Question: I'm trying to calculate remaining time (ex: 10 years, 2 months and 10 days from today(2014/03/02) in JS using this function:
'''
var d2 = new Date(2024, 3, 12);
var d1 = new Date();
var d0 = new Date(1970, 0, 1);
var diff = new Date(d2.getTime() - (d1.getTime() + d0.getTime() ) );
var years = diff.getFullYear();
var months = diff.getMonth();
var days = diff.getDay();
alert("remaining time = " + years + " years, " + months + " months, " + days + " days.");
'''
But instead of get the 10 years difference, I got 1980 years difference (though the days difference I understand that are produced buy the variation of days in months and years):

Is it possible to perform this "remaining time" operation using this strategy? If so, how to get the expected result?
Here the function in a JS shell: <URL>
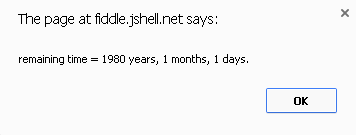
Answer: As I explained, <URL> is not equipped with such functions and you have to do the math yourself. You can get the milliseconds difference between two dates, but then it's down to doing the math to represent that as you wish.
An example of using <URL>, with humanized approximations.
Javascript
'''
require.config({
paths: {
moment: 'http://momentjs.com/downloads/moment.min'
}
});
require(['moment'], function (moment) {
var x = moment(new Date(2024, 3, 12)).from(new Date());
console.log(x);
});
'''
Output
'''
in 10 years
'''
On <URL>
Look at their docs to see how you can humanize the output, you may want a little more detail.